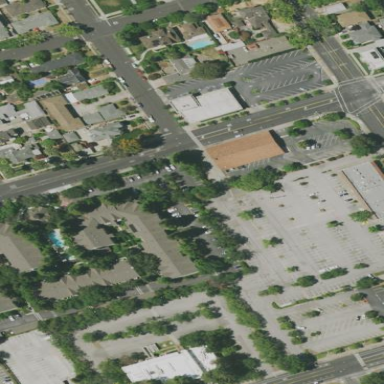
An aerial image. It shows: Commercial area.